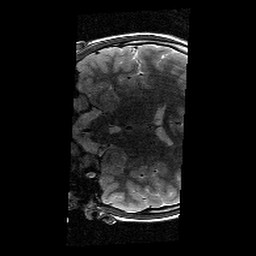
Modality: T2w
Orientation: coronal
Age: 11
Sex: male
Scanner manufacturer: siemens
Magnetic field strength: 3 T
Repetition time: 8.46 s
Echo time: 0.067 s